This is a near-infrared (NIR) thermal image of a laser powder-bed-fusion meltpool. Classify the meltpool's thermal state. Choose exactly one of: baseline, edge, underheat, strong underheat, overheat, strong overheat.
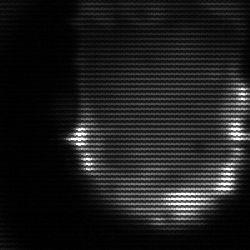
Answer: baseline